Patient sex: M
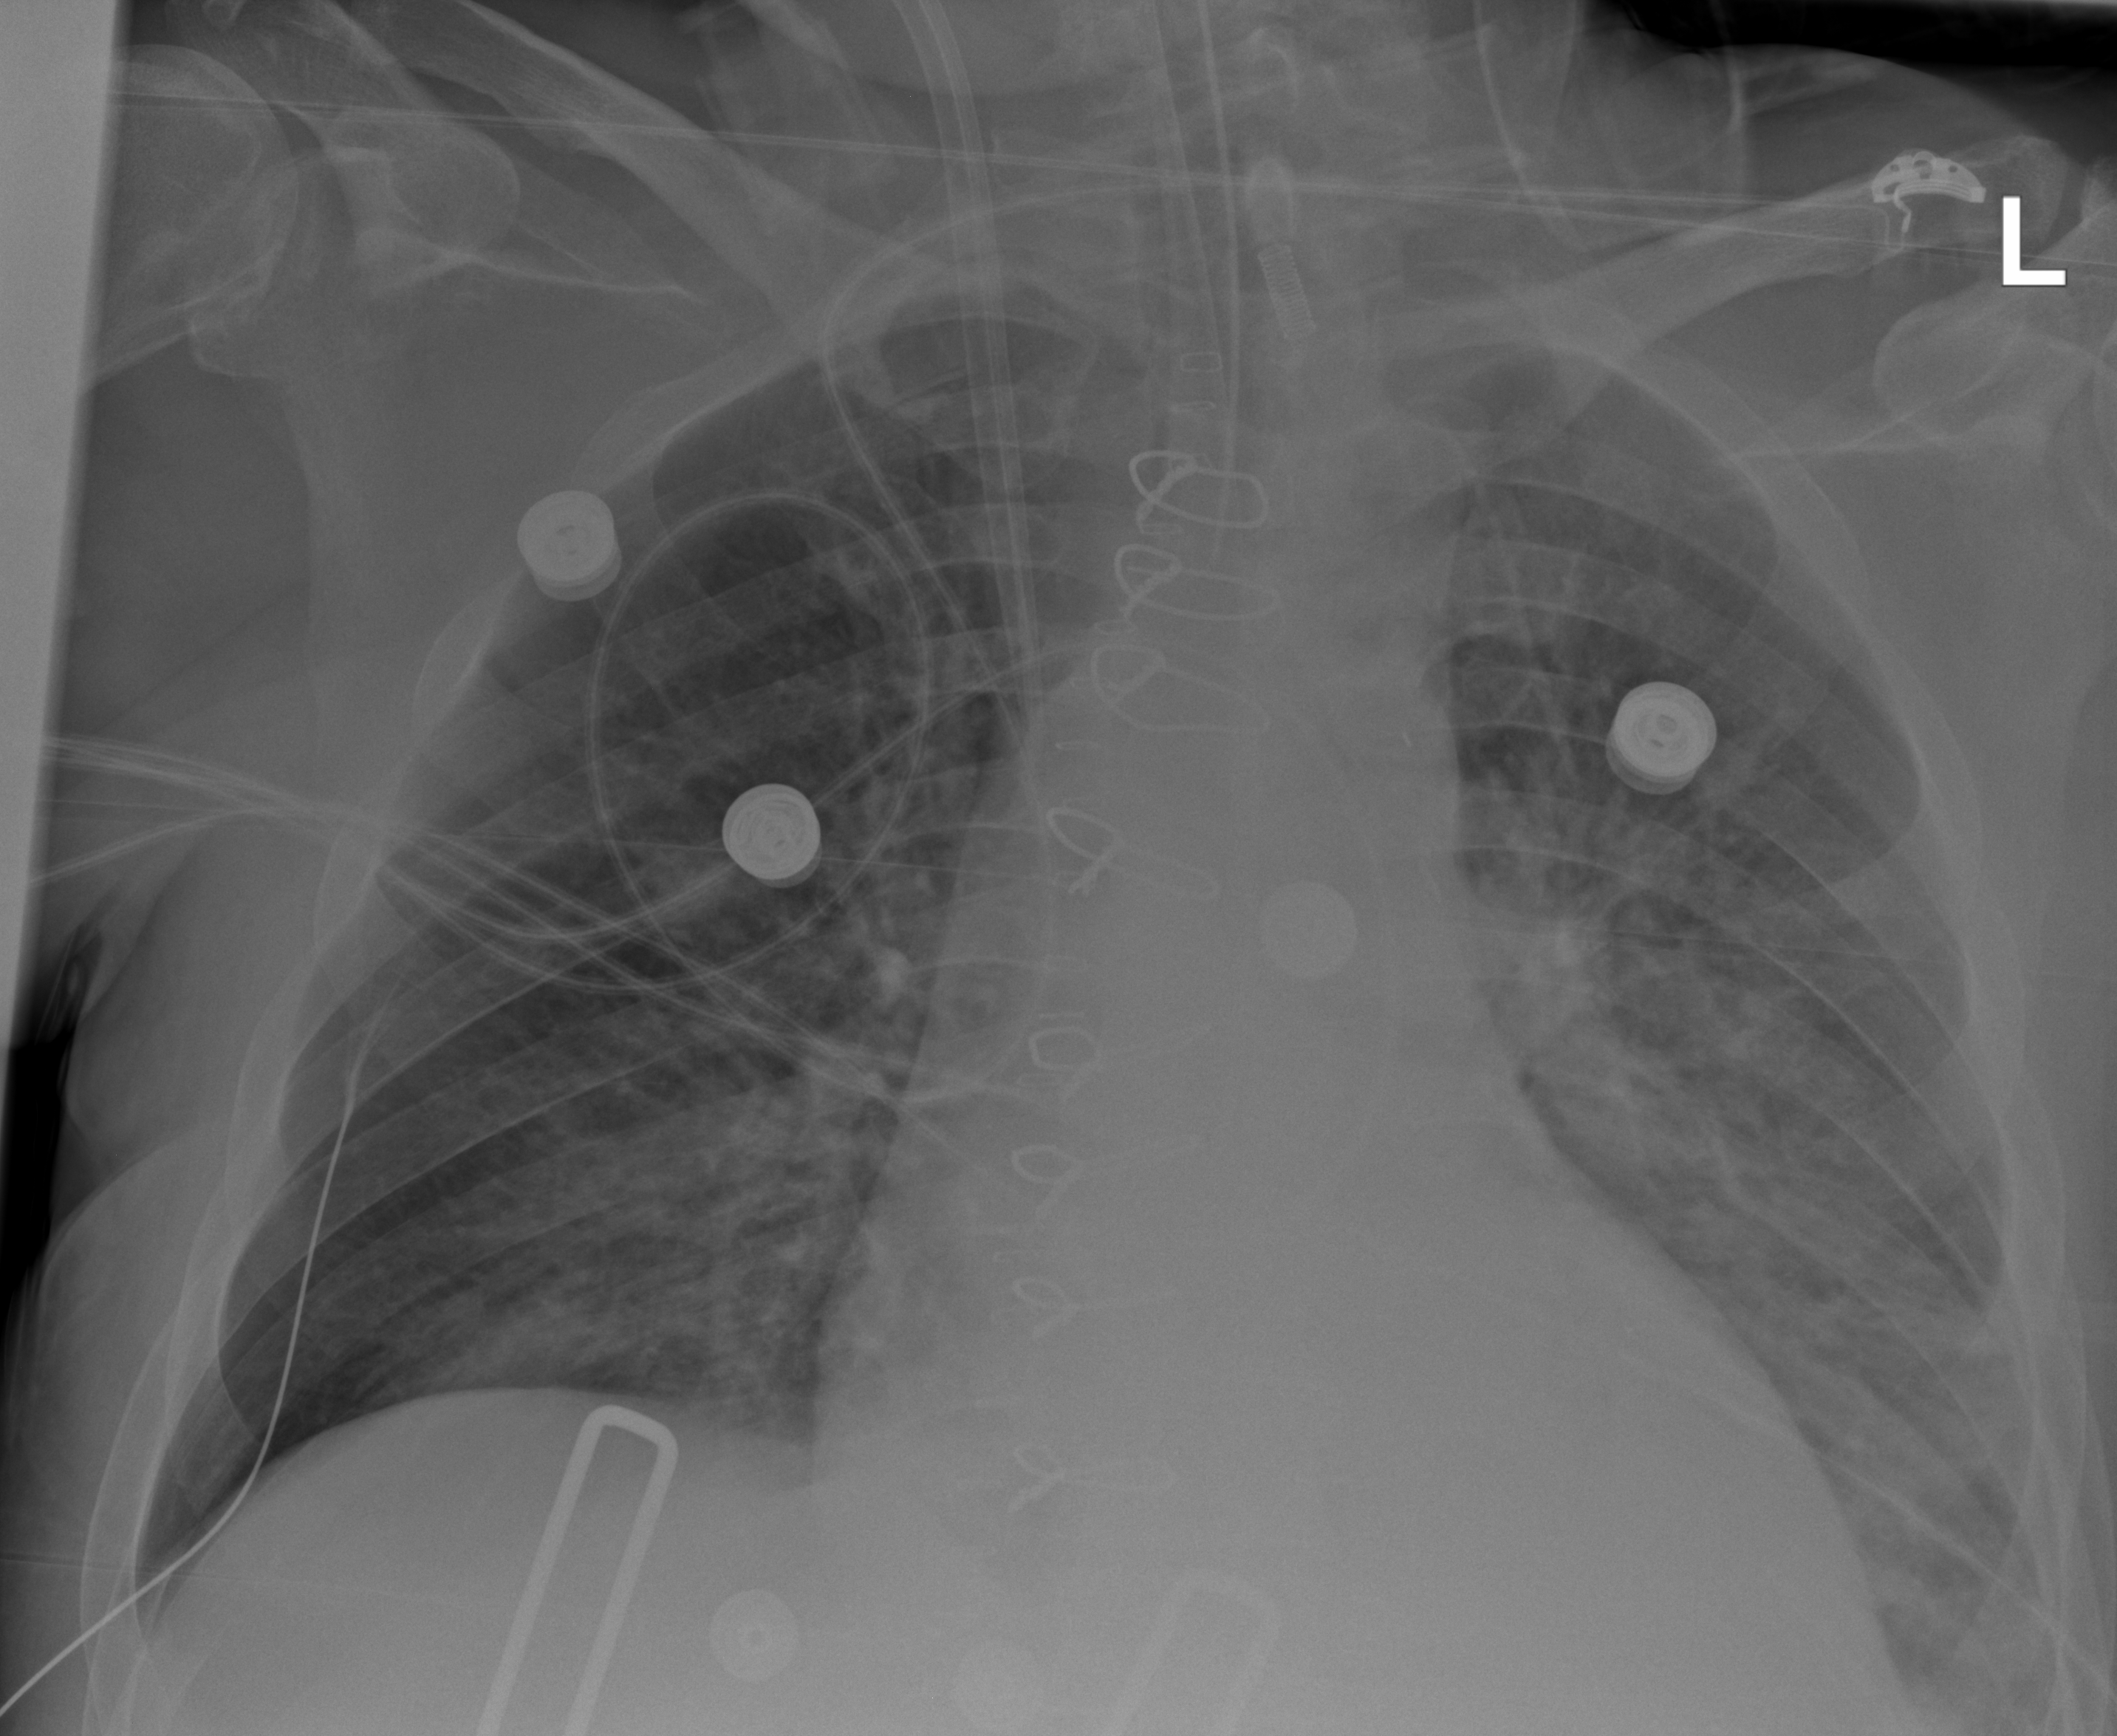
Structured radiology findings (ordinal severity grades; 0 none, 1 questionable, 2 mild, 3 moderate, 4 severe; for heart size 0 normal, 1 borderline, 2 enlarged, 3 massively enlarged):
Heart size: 2
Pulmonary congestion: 3
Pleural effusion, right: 0
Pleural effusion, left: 2
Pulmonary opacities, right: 2
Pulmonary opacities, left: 3
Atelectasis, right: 1
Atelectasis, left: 3